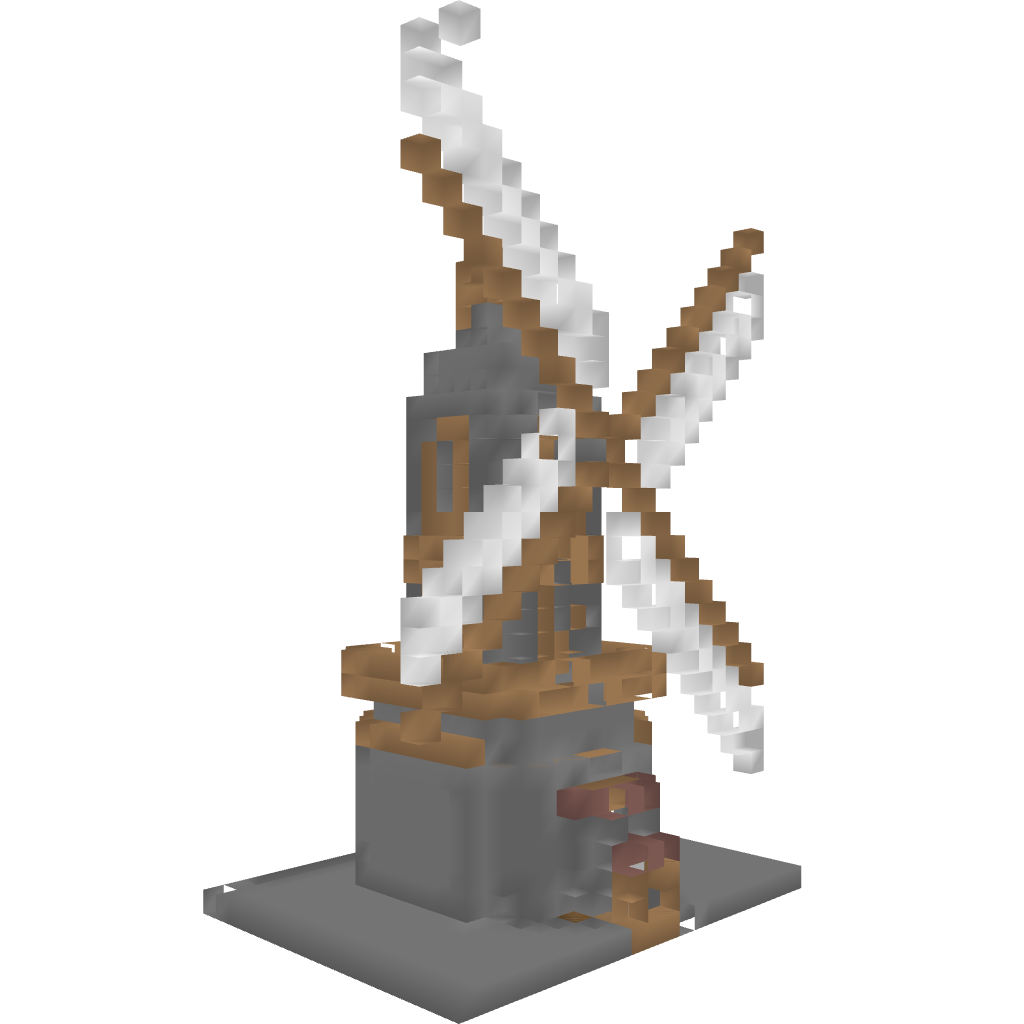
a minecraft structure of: Windmill 1 bad low quality